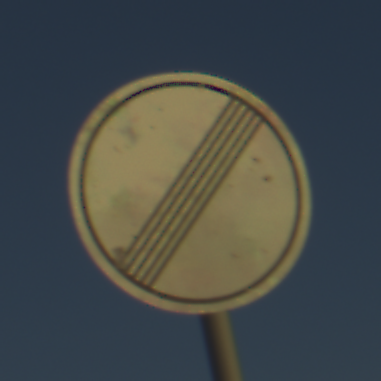
Verkehrszeichen: EndeSaemtlicherBegrenzungen
Umgebung: Outdoor, Nature
Tageszeit: MorningAfternoon
Wetter: Clear
Licht: Natural
Jahreszeit: Autumn
Kontrast: HighContrast